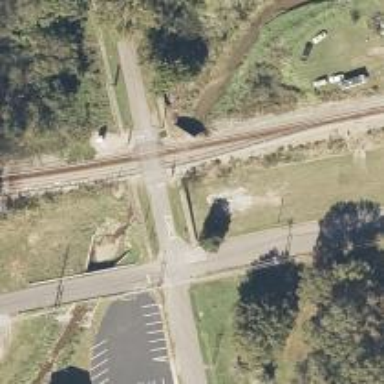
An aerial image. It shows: Level crossing with lights on the railway.